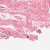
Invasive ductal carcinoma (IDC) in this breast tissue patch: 0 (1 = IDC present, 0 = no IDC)